Question: I am trying to get Resource and the assosiate skills to I want to ask if there are away to Group the skill in one Column to look like CSV
Like this

ID Skills
1, reading,Writing
2,Programing, reading
'''
SELECT Resources.Id, Skills.Description
FROM Resources INNER JOIN
Skills_Resources ON Resources.Id = Skills_Resources.ResourceID INNER JOIN
Skills ON Skills_Resources.skillID = Skills.Id
'''
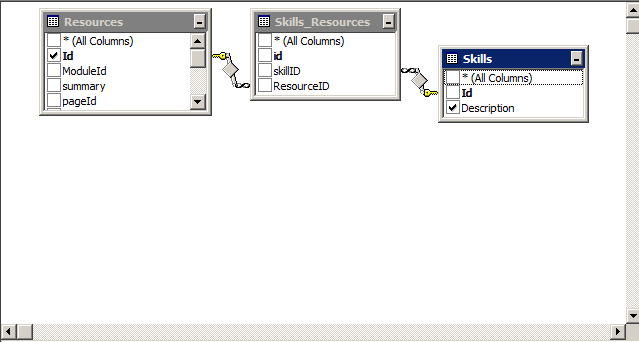
Answer: In order to concatenate the multiple rows together you will need to use 'FOR XML PATH':
'''
SELECT distinct r.Id,
STUFF(
(SELECT ', ' + cast(s.description as varchar(50))
FROM Skills s
INNER JOIN Skills_Resources sr
ON sr.skillID = s.Id
where r.Id = sr.ResourceID
FOR XML PATH (''))
, 1, 1, '') AS skills
FROM Resources r;
'''
See <URL>.
You could also use 'CROSS APPLY' with 'FOR XML PATH':
'''
select distinct r.Id,
left(s.skill, len(s.skill)-1) skills
from Resources r
cross apply
(
select s.description + ', '
FROM Skills s
INNER JOIN Skills_Resources sr
ON sr.skillID = s.Id
where r.Id = sr.ResourceID
FOR XML PATH('')
) s (skill);
'''
See <URL>